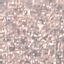
Land use / land cover: Residential